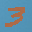
Label: 3